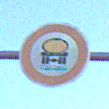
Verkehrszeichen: VerbotFahrzeugeWassergefaehrdenderLadung
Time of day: MorningAfternoon
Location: Outdoor (RoadRail)
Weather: Clear
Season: NotSpecified
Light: Natural